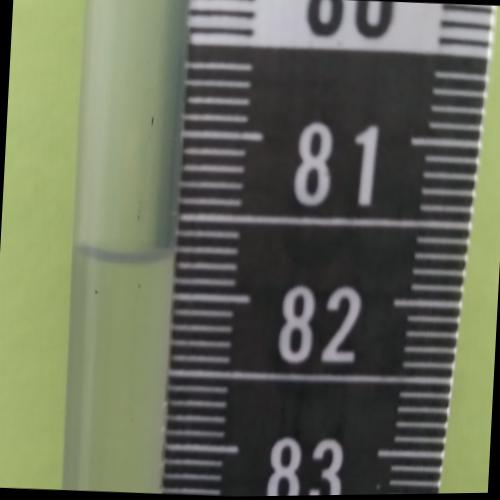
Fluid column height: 81.8 cm